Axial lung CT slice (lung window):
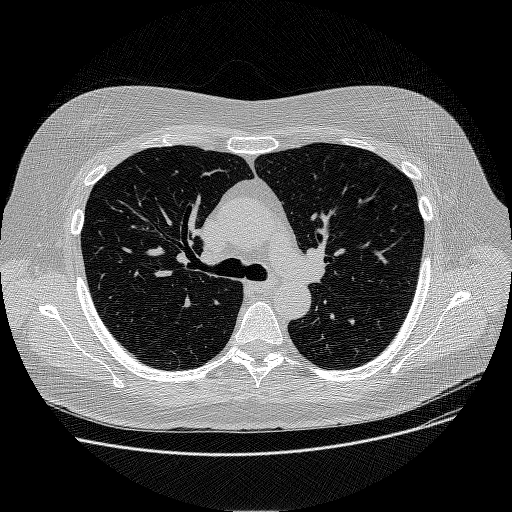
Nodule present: no